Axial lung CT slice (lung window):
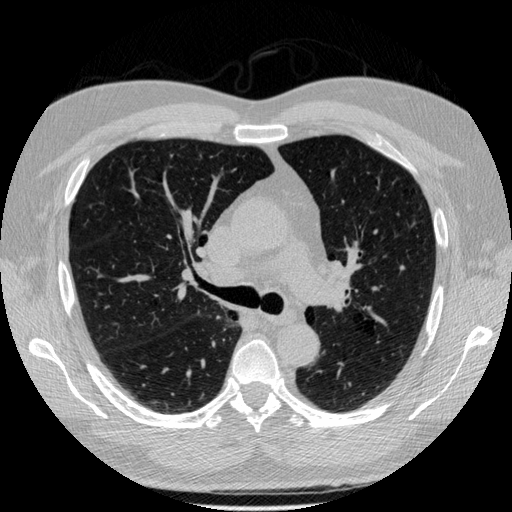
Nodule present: no